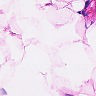
Metastatic tissue present: no